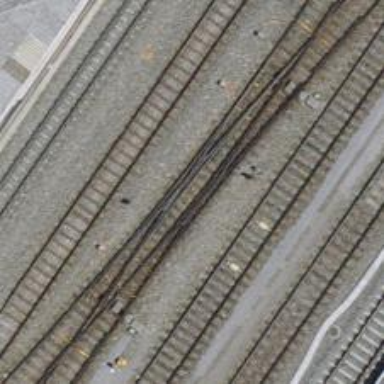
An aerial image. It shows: Railway switch.